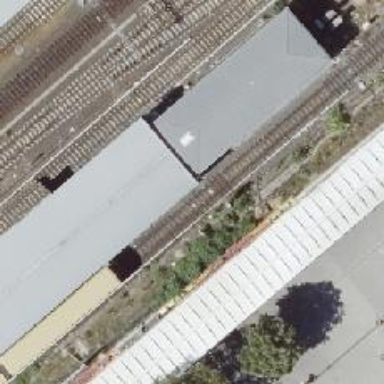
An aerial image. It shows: Platform edge at railway station.